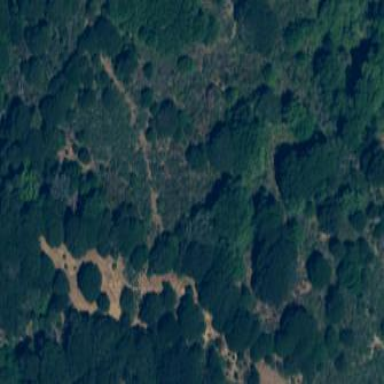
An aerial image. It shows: Area covered in scrub vegetation.